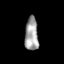
Tissue: skin
Cell type: Epithelial cells
Senescence score: 0.2786
Nuclear area (px): 437
Mean DAPI intensity: 161.497